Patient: sex F, age 69
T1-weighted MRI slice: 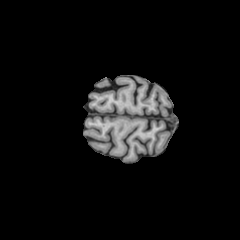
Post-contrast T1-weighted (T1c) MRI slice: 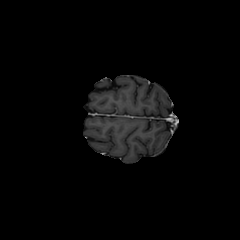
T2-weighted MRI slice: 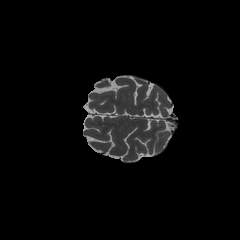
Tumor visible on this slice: no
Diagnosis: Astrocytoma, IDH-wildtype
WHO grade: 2